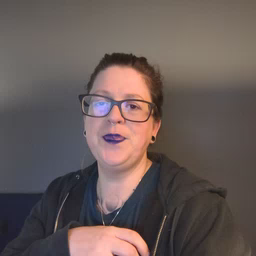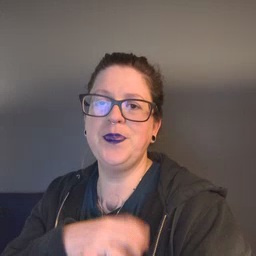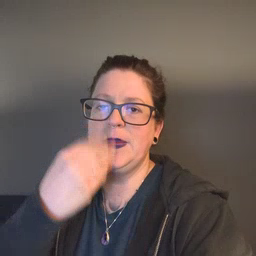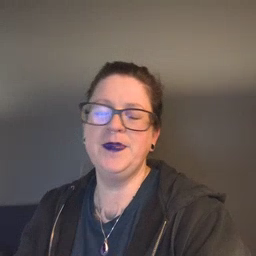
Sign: sleep